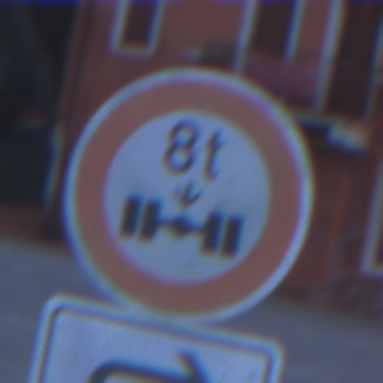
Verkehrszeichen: TatsaechlicheAchslast
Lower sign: RichtungsangabeDurchPfeile5
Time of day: Dawn
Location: Outdoor (Urban)
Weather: PartlyCloudy
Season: NotSpecified
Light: Natural